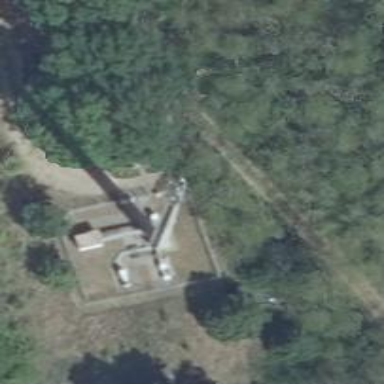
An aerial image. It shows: Communication tower.